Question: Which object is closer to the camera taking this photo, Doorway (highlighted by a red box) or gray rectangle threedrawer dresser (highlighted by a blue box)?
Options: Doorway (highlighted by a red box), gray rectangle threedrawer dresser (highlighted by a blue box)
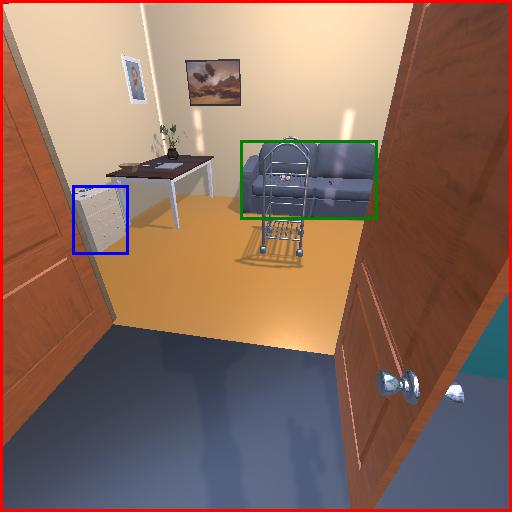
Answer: Doorway (highlighted by a red box)